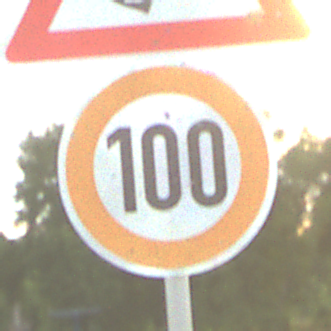
Verkehrszeichen: Geschwindigkeit100
Zusatzzeichen oben: AmphibienwanderungLinks
Umgebung: Outdoor, RoadRail
Tageszeit: SunriseSunset
Wetter: PartlyCloudy
Licht: Natural
Jahreszeit: NotSpecified
Kontrast: LowContrast